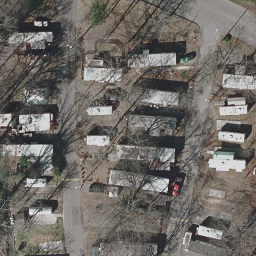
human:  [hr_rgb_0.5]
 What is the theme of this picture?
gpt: mobile home park

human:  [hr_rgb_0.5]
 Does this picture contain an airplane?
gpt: no

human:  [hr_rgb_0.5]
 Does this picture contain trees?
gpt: yes

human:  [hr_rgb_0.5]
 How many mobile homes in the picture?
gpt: twenty

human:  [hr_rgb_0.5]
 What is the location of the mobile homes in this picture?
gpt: left, center and right